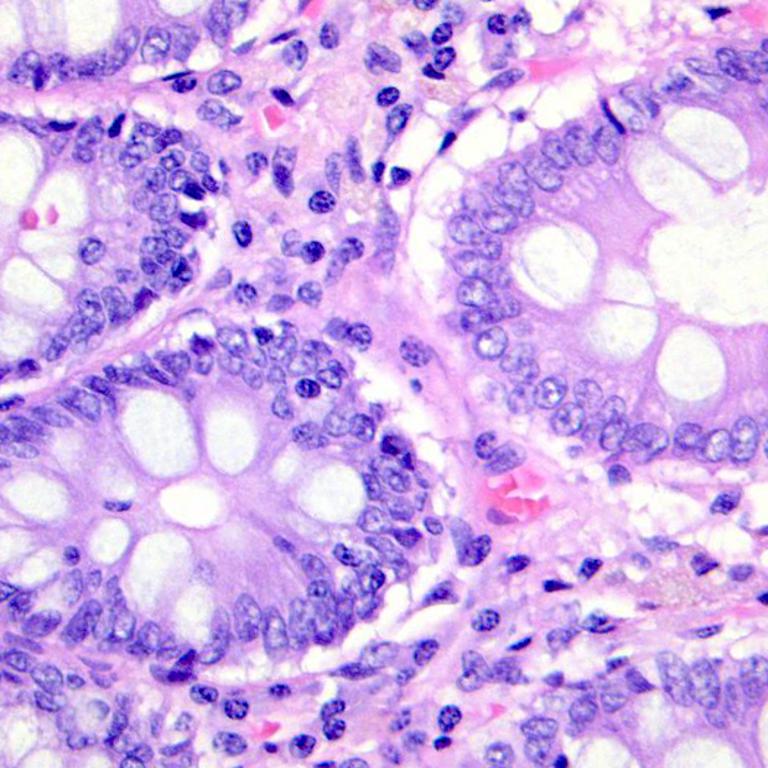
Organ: colon
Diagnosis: benign